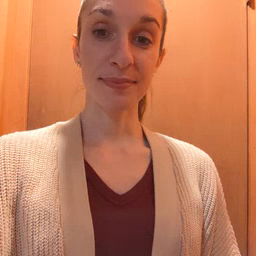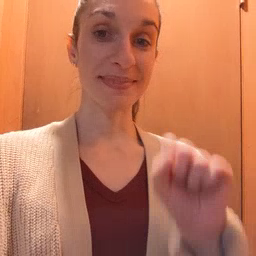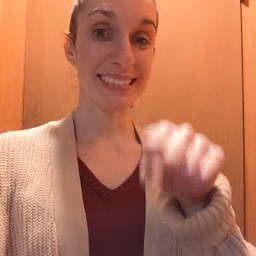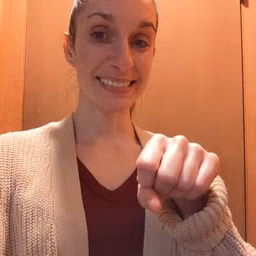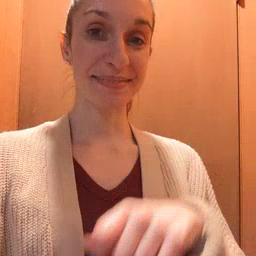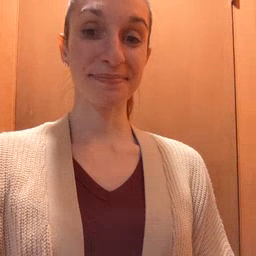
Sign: yes